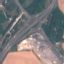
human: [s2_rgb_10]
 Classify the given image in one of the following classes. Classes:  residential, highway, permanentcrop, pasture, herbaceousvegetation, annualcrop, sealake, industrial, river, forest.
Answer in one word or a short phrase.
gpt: Highway